高一 · 计数
在某种产品表面进行腐蚀刻线试验, 得到腐蚀深度 $\mathrm{y}$ （单位: um) 与腐蚀时间 $\mathrm{x}$ (单位：s）之间相应的一组观察值，如下表：

| 腐蚀时间 $x$ | 5 | 10 | 15 | 20 | 30 | 40 | 50 | 60 | 70 | 90 | 120 |
| :--- | :--- | :--- | :--- | :--- | :--- | :--- | :--- | :--- | :--- | :--- | :--- |
| 腐蚀深度 $y$ | 6 | 10 | 10 | 13 | 16 | 17 | 19 | 23 | 25 | 29 | 46 |

（1）画出散点图;

（2）从散点图中发现腐蚀深度与腐蚀时间之间关系的一般规律;

(3) 求回归方程;

（4）估计腐蚀时间为 $100 \mathrm{~s}$ 时的腐蚀深度。
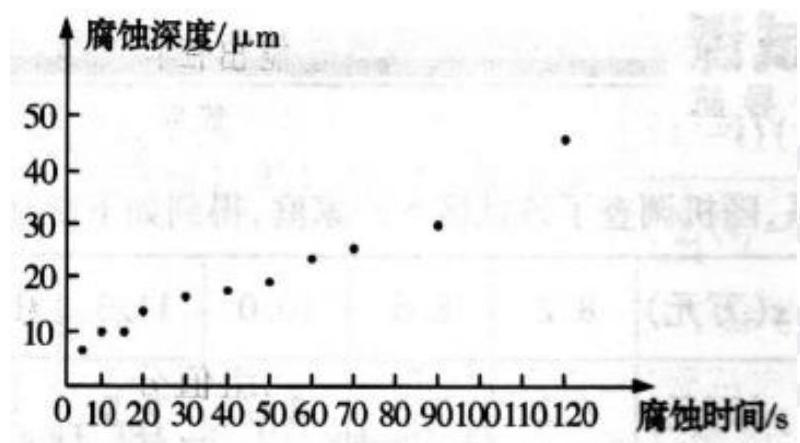
答案: （1）散点图如图所示。

（2）由图可知, 各点散布在从左下角到右上角的区域内, 因此, 腐蚀深度与腐蚀时间成正相关, 即腐蚀时间越长, 腐蚀深度越深.

（3）从散点图可以看出, 这些点大致分布在一条直线的附近, 因此, 两变量成线性相关关系. 利用计算器求得回归方程为 $\hat{y}=0.304 \mathrm{x}+5.344$.

（4）由（3）知, 当腐蚀时间为 $100 \mathrm{~s}$ 时， $\hat{y}=0.304 \times 100+5.344=35.744 （ u m)$, 即此时腐蚀深度约是 $35.744 \mathrm{um}$.